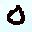
Label: 0